Aerial crown-view tile of a tropical tree (Barro Colorado Island, Panama), acquired 20250915:
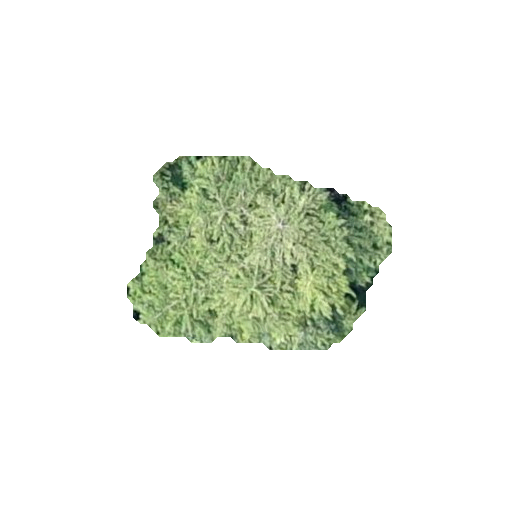
Species: Quararibea asterolepis
GBIF accepted scientific name: Quararibea asterolepis
Crown area: 54.893 m²